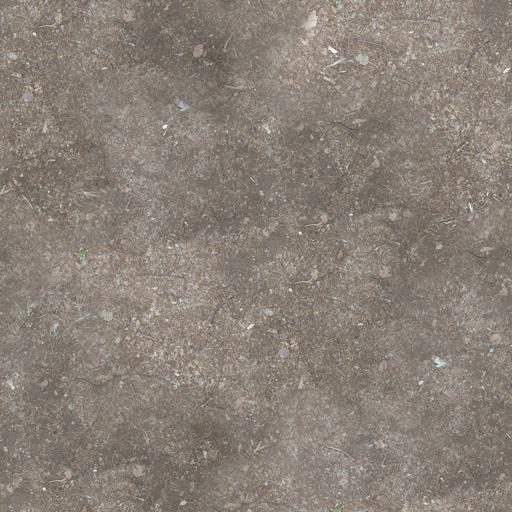
Tags: forest ground mud